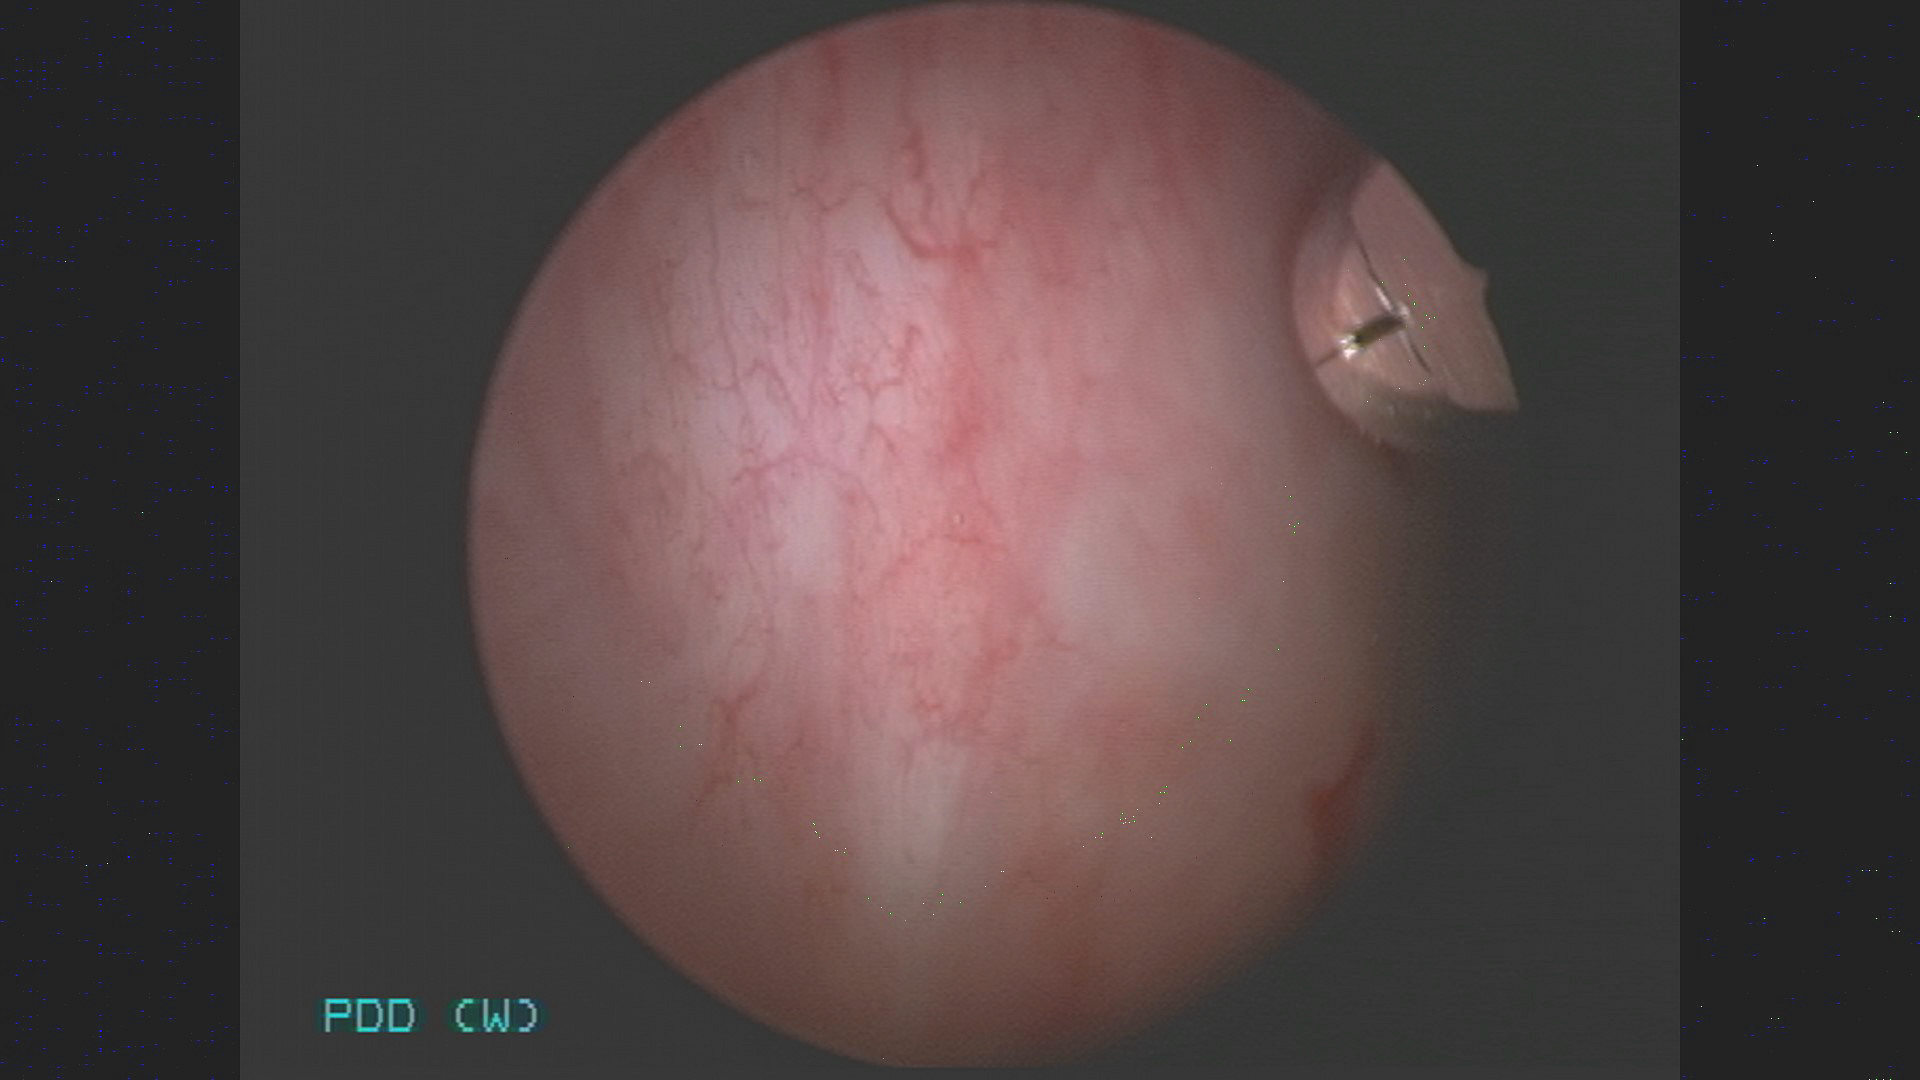
Modality: WLC
Class: Malignant
Subclass: CIS
Lesion: L5
Stage: Tis
Morphology: Non-papillary
Bladder cancer association: Yes